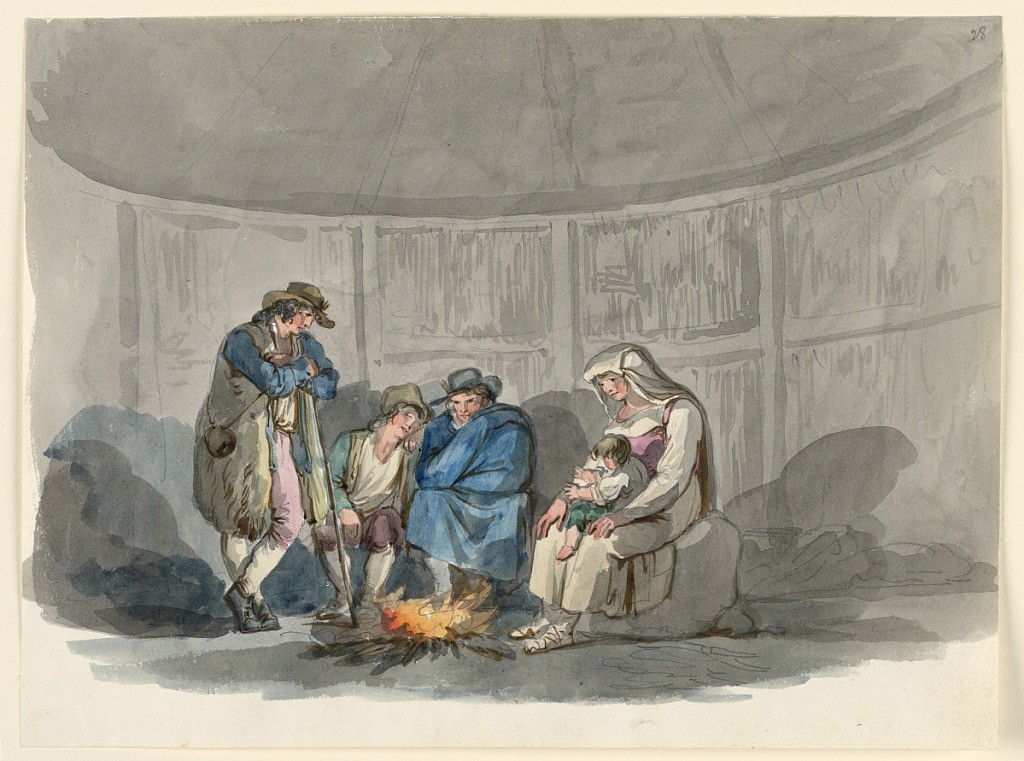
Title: A Family of Shepherds at Night
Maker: Bartolomeo Pinelli, Italian, 1781–1835
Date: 1807–08
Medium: Paper
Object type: Drawing
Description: A standing shepherd and a seated woman with a child on her lap, similar to plate 28, loc. cit., are connected by a sleeping boy and a seated man. The setting represents a circular wooden shed with a pointed roof.